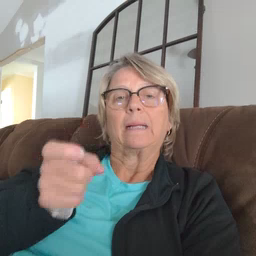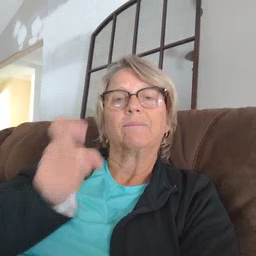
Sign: gift